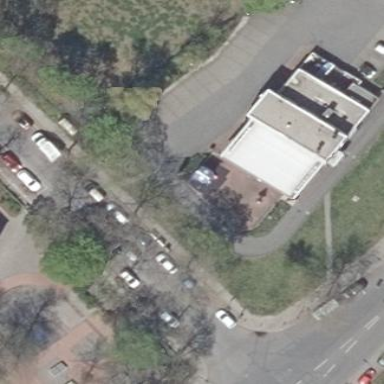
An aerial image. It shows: Fast food restaurant located in building.